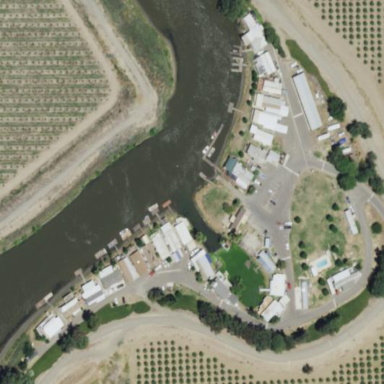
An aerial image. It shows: Rural residential area consisting of trailer park.